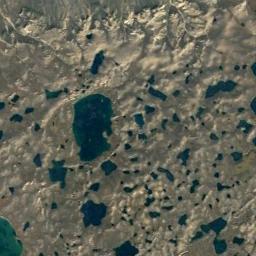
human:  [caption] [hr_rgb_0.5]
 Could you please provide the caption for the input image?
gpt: The wetland consists of bare land and water .

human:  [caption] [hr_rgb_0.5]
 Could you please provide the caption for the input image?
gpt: Many waters of different sizes are surrounded by wetlands .

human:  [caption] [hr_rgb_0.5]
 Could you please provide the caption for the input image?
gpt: Half of this wetland is flooded .

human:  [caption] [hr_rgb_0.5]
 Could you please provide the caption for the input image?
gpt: There is a large area of ​​dense brown bare land in a lake in a wetland .

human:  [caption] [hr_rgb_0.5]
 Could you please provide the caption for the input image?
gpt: There are many water areas of different sizes on the wetland .